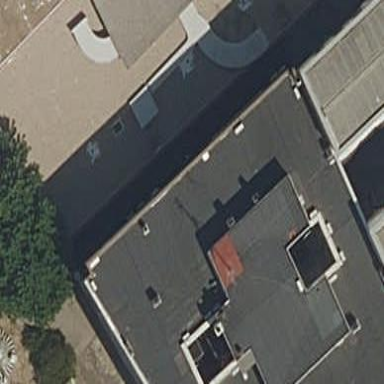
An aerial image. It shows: Part of building.